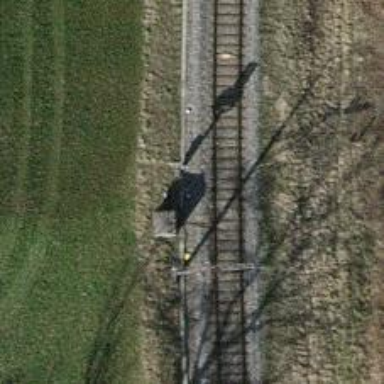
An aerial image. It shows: Railway signal.